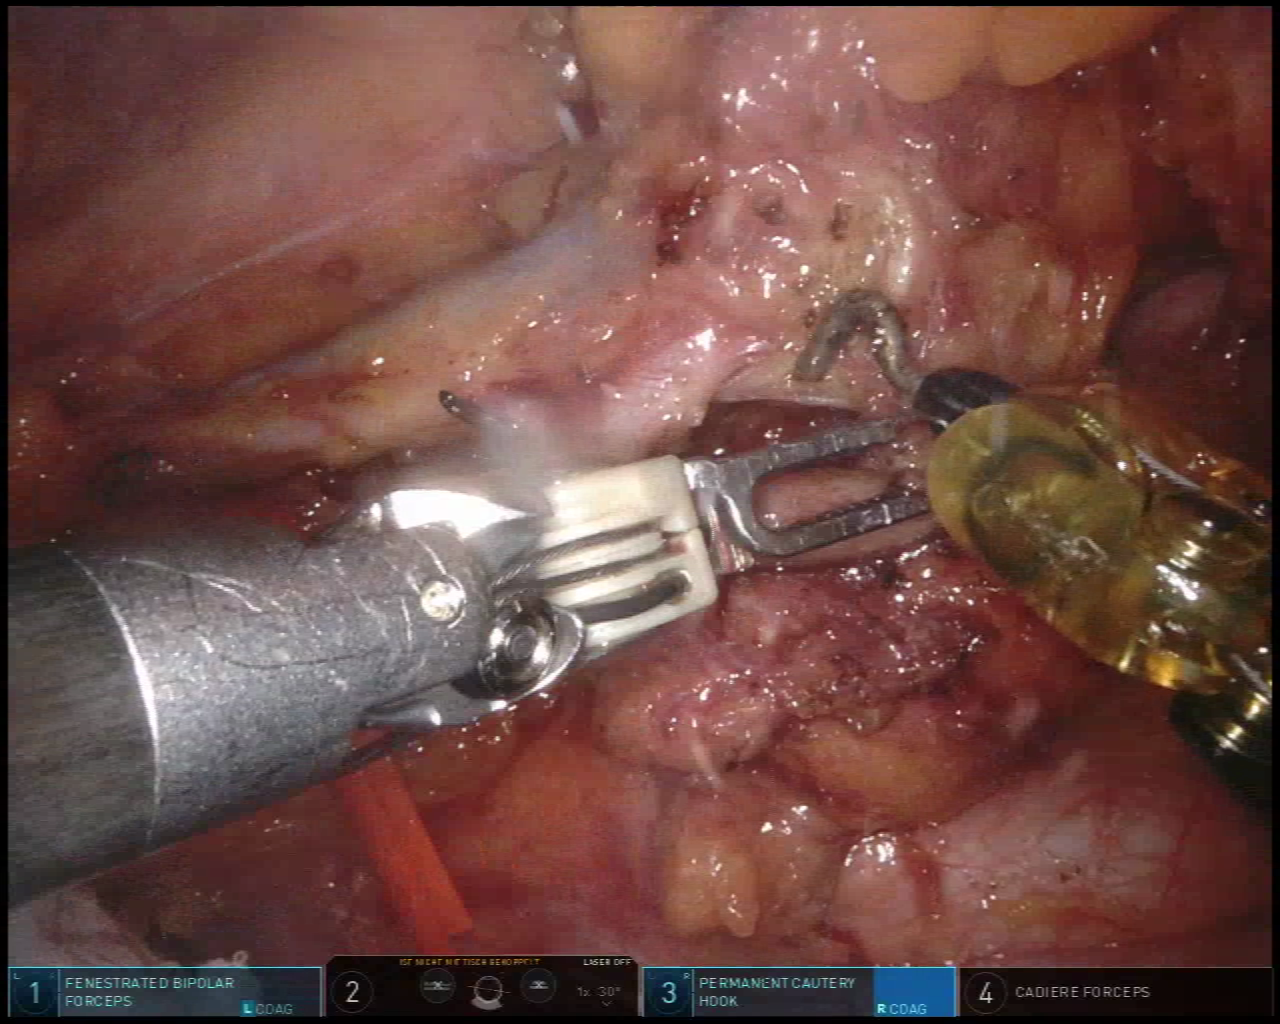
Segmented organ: intestinal_veins
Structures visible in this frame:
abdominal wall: no
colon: no
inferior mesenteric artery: yes
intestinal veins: yes
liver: no
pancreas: no
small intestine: no
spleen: no
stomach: no
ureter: no
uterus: no
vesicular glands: no